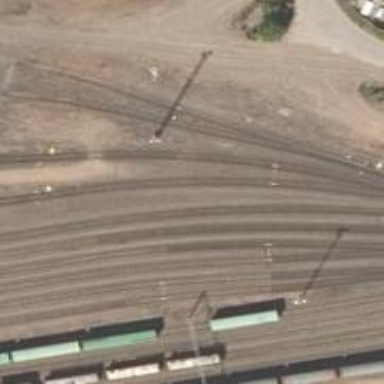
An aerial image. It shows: Railway signal.